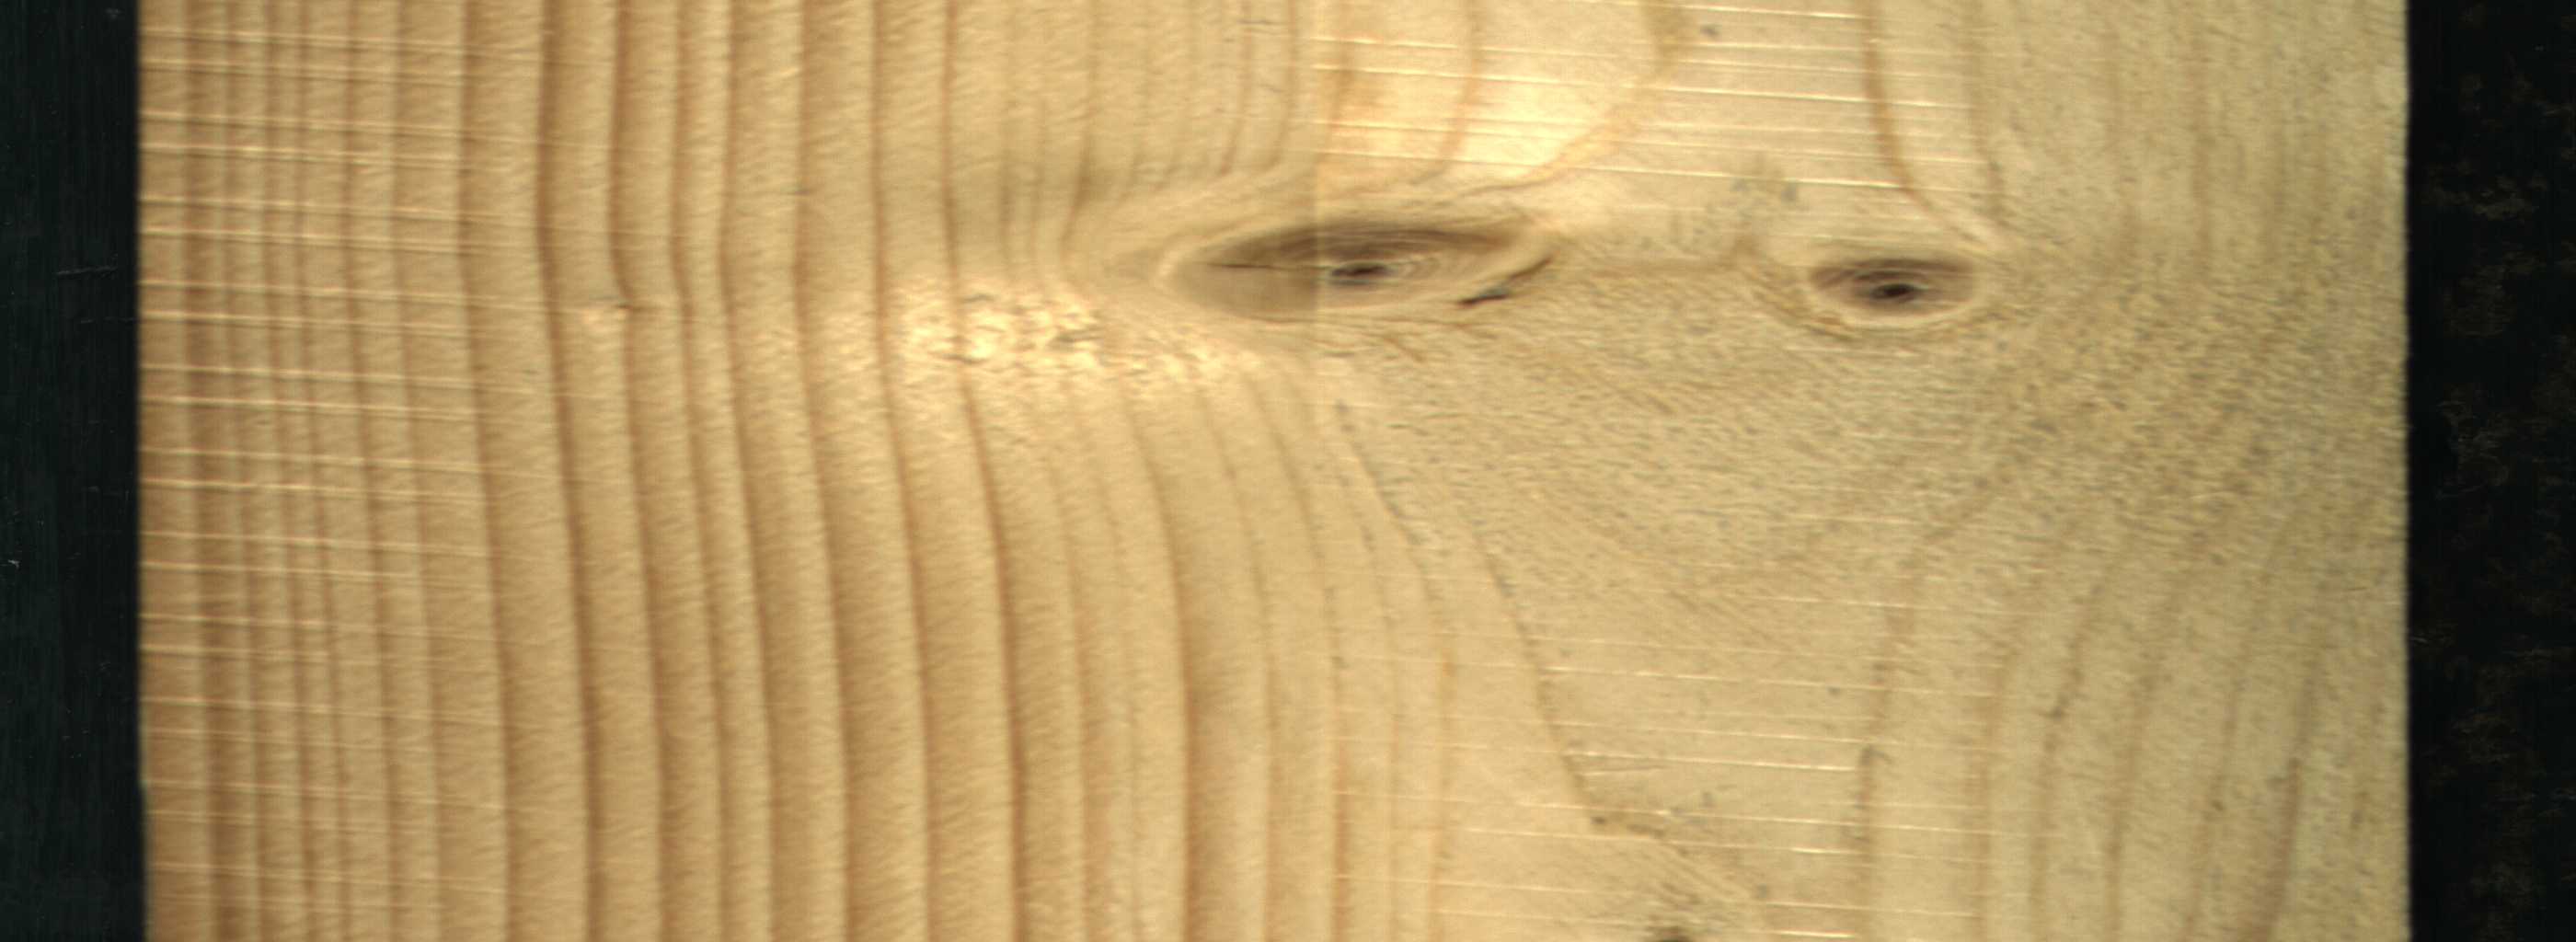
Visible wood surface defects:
Dead_Knot
Live_Knot
Live_Knot